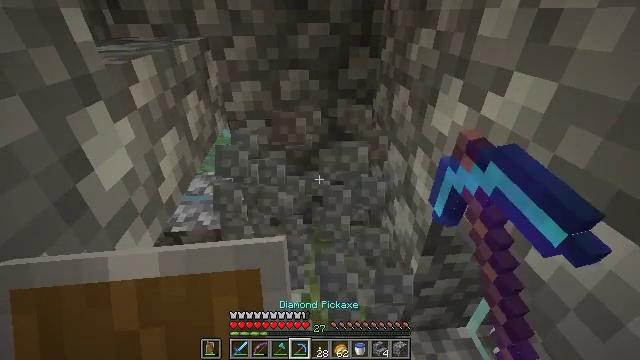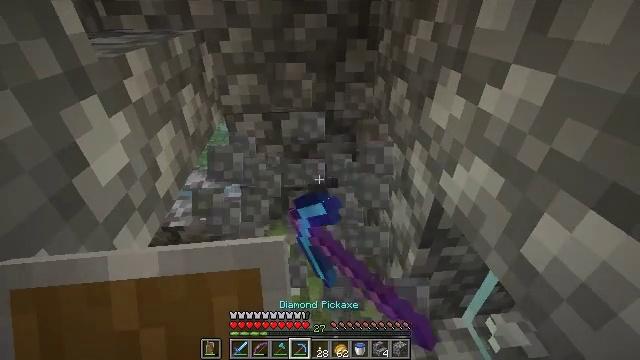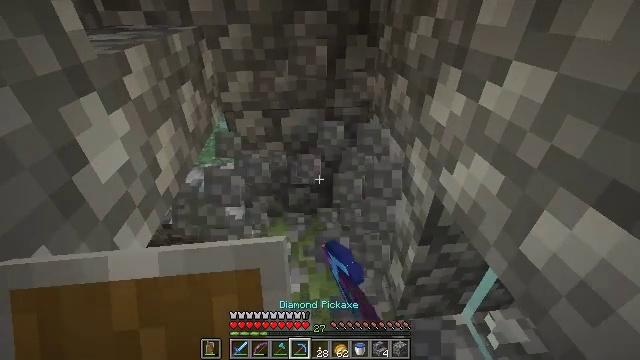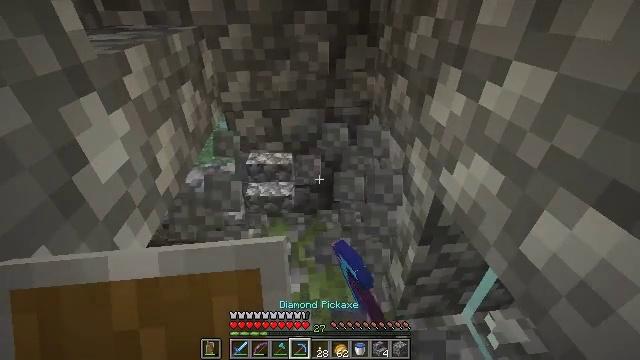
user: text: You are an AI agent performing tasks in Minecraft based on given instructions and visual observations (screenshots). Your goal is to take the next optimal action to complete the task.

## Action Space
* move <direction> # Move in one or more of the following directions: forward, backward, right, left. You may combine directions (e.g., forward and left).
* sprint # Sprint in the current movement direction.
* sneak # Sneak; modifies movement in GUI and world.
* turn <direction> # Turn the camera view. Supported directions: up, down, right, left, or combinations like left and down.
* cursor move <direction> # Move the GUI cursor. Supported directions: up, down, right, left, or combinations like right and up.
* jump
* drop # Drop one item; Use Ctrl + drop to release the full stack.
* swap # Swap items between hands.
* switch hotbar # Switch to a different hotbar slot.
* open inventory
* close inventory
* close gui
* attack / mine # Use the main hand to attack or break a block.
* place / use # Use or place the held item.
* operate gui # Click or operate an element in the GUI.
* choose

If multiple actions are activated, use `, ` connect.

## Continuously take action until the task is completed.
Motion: motion action
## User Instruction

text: Gather cobblestone stairs from the structure.
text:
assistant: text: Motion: turn down
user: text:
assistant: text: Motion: no_op
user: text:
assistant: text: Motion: no_op
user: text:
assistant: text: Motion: no_op